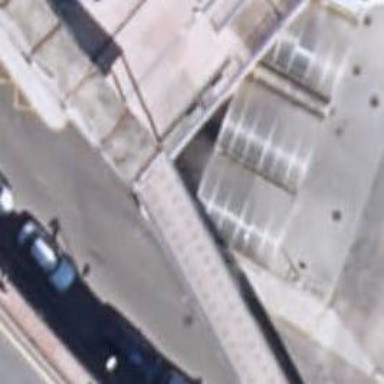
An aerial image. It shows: Car wash facility.